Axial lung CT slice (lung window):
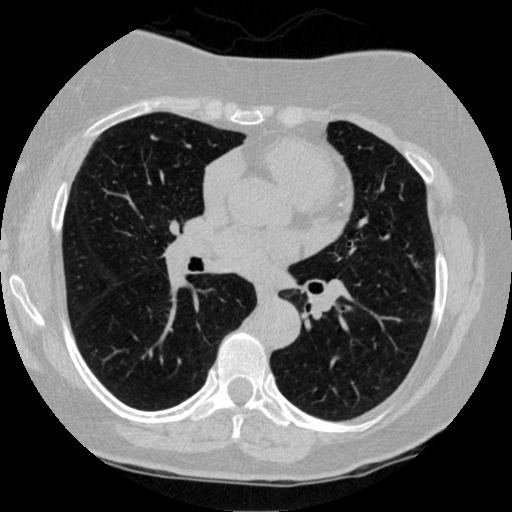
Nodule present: yes
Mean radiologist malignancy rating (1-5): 2.5